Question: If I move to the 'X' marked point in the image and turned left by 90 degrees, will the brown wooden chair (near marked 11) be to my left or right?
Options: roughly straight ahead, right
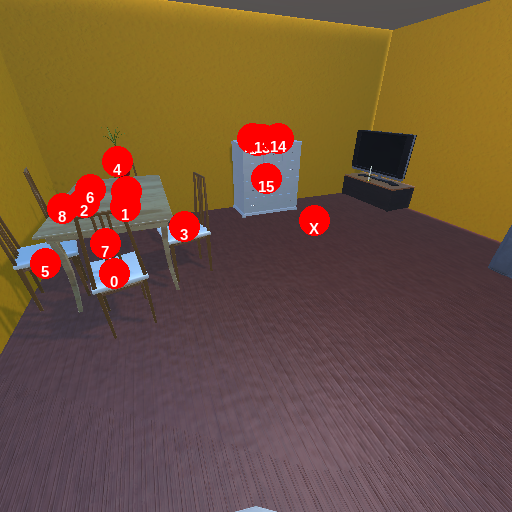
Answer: roughly straight ahead